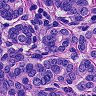
Metastatic tissue present: yes